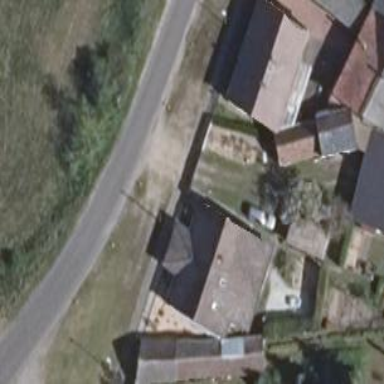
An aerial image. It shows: Simple house.